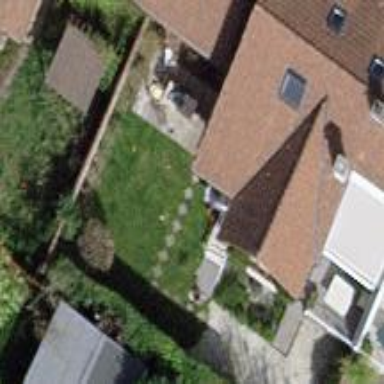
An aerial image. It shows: Garden surrounded by fence.